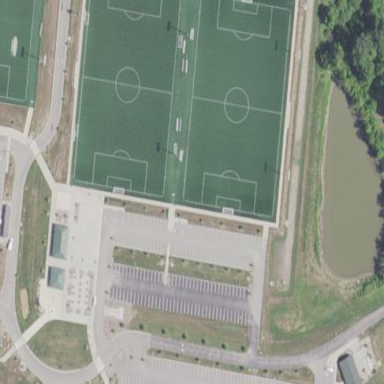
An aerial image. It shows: Soccer pitch for leisureland activities.